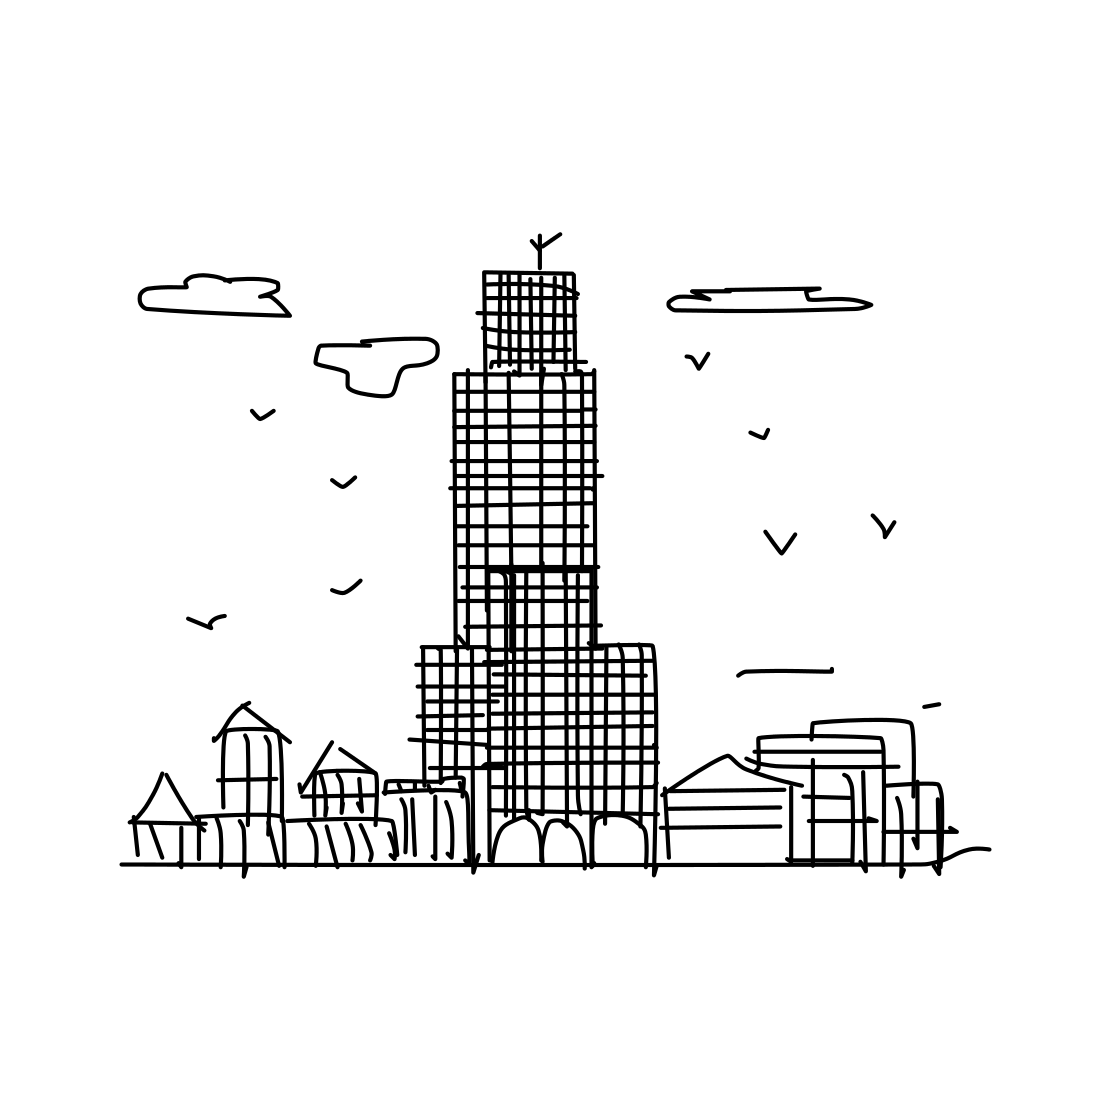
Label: skyscraper